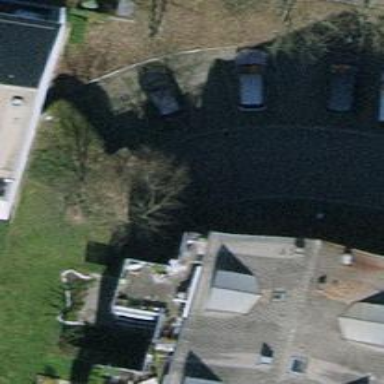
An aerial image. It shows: Parking entrance.